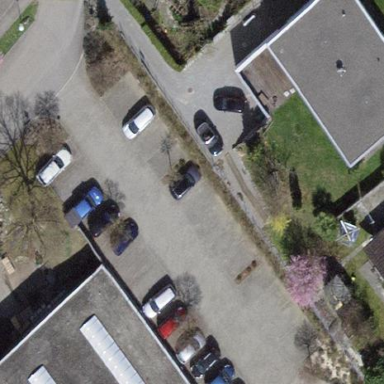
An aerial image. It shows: Parking area with surface.